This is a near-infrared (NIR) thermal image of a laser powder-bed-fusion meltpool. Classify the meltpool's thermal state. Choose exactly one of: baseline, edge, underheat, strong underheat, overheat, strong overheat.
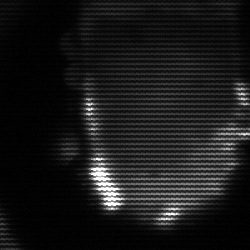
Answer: baseline